Question: I have two data frame, this is just a sample , database have approx 1 million of records.
'''
data1<-data.frame(
'External ID' = c(86364,"ARV_2612","AGH_2212","IND_2622","CHG_2622"),
sector = c(3,3,1,2,5),
col1=c(1,1,0,0,0),
'Enternal code'=c(1,1,1,1,3),
col3=c(1,1,0,0,0),
col4=c(1,0,0,0,0),
col5=c(1,0,1,1,1)
)
data2<-data.frame(
'External ID' = c(53265,"ARV_7362",76354,"IND_2622","CHG_9762"),
sector = c(3,3,1,2,5),
col1=c(1,1,0,0,0),
'Enternal code'=c(1,1,1,1,3),
col3=c(1,1,0,0,0),
col4=c(1,0,0,0,0),
col5=c(1,0,1,1,1)
)
'''
new to R,now i am looking for a function to mutate my one data frame (data2) like. the code while will automatically find the column "External ID", then add a new column in data2 like duplicate and this column will show Y or N if the external_id in data2 present in data1(external ID)
so basically if External_ID in data2 present in External_ID of Data1 then Y else N add new column in data2 having Y,N
I have tried this but this giving on all records
'''
data1$duplicate <- "Y"
data2 <- left_join(data2, data1) %>% mutate(duplicate = replace_na(duplicate, "N"))
'''
I mean that I want some code to find some column in one frame that might be the same type of data in the other frame, and make some inferences ... and then run %in% to determine the Y/N determination
the output should be like

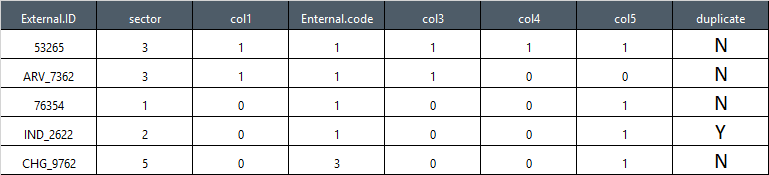
Answer: Thanks to all , for your help.
I have tried below and it helped me
'''
getexidnames<- function(data1,data2){
(d1name <- names(data1) %>% stringr::str_subset("^External|ID"))
(d2name <- names(data2) %>% stringr::str_subset("^External|ID"))
list(d1name=d1name,
d2name=d2name)
}
getexidnames(data1,data2)
data2 <- data2 %>%
mutate(duplicate = if_else(External_ID %in% data1[,map_lgl(data1,~length(intersect(.,data2$External_ID))!=0 & class(.)==class(data2$External_ID))], "Y", "N"))
'''